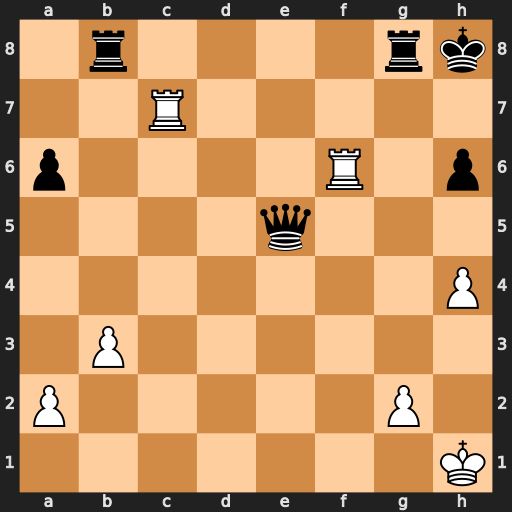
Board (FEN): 1r4rk/2R5/p4R1p/4q3/7P/1P6/P5P1/7K
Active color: w
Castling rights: -
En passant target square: -
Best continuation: Rxh6#